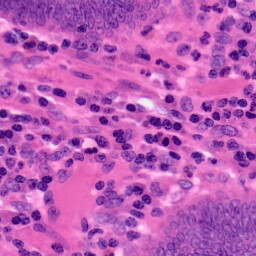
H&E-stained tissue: Colon